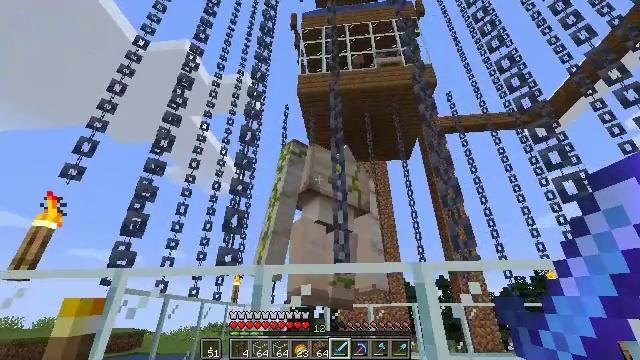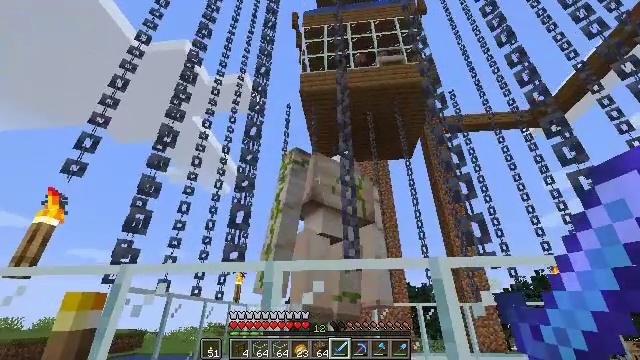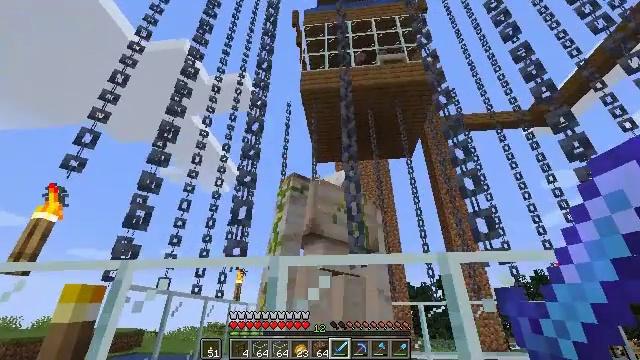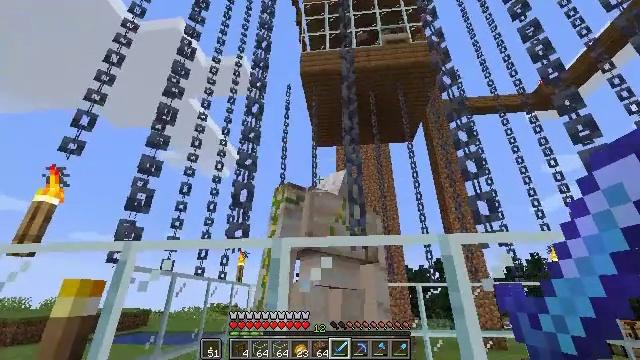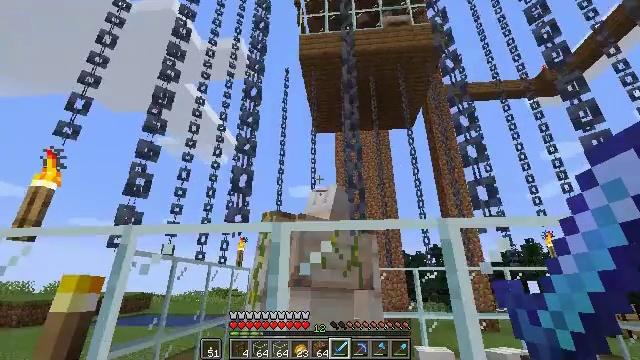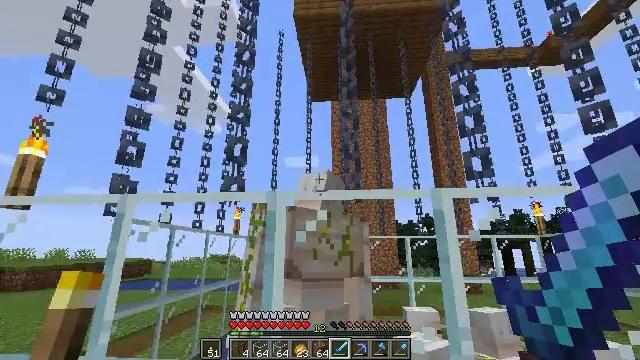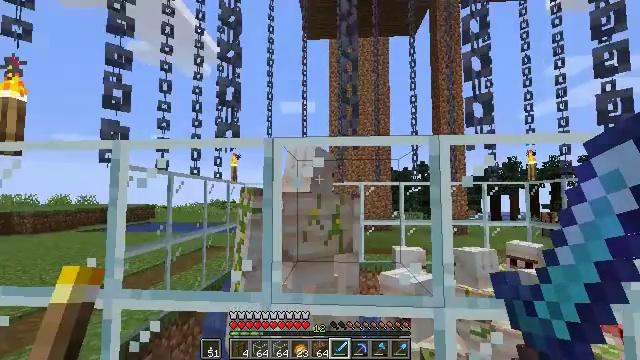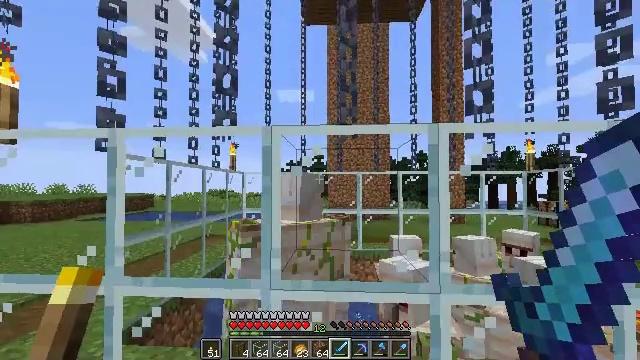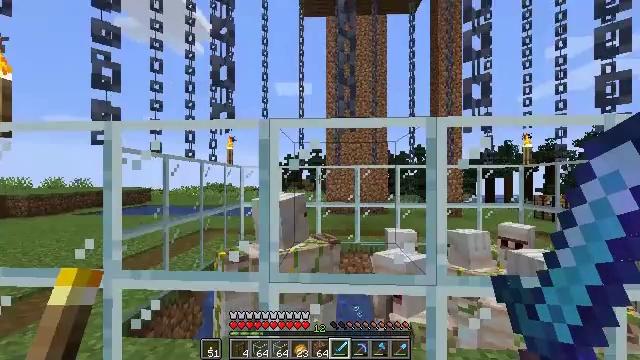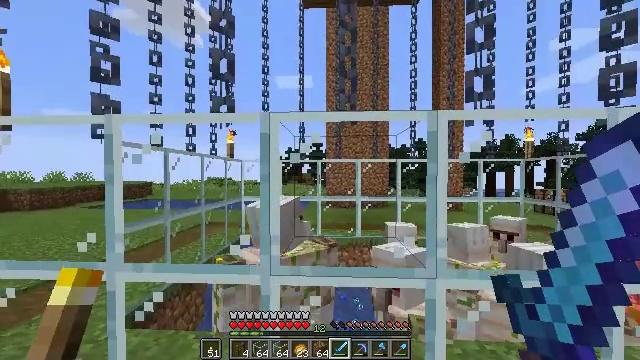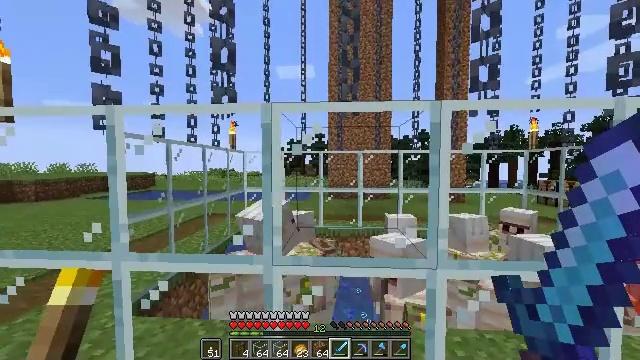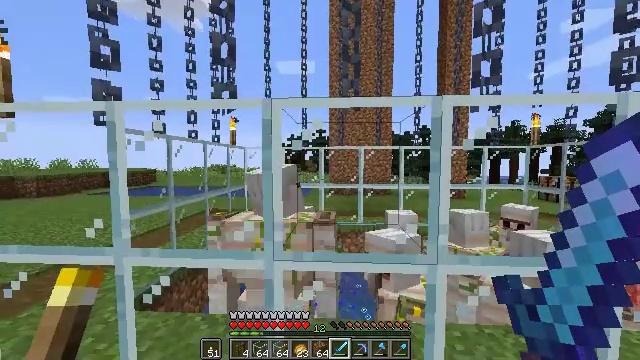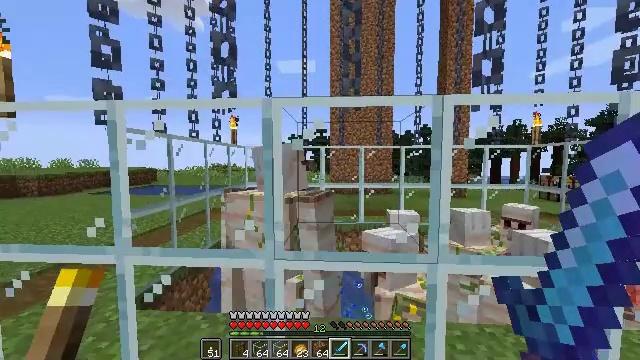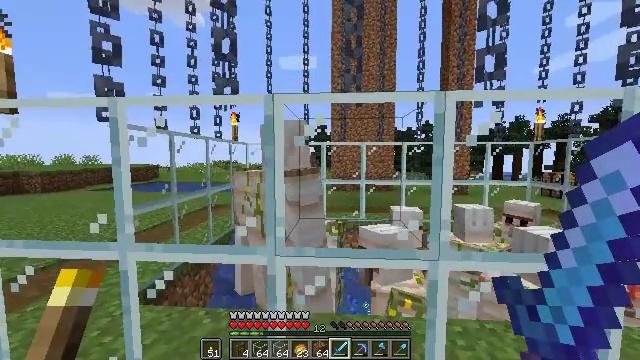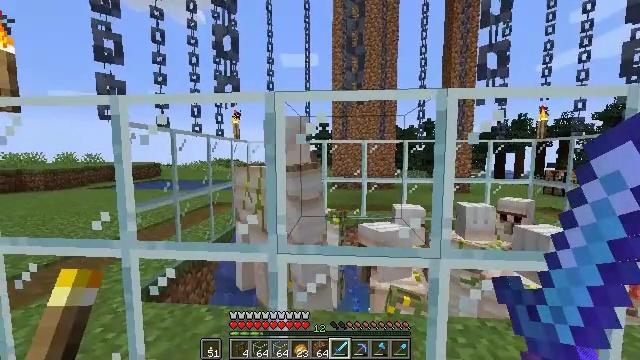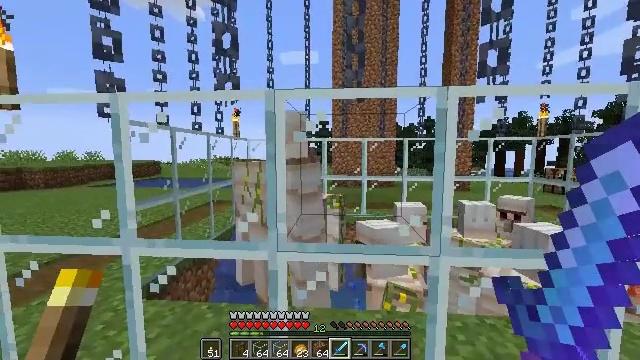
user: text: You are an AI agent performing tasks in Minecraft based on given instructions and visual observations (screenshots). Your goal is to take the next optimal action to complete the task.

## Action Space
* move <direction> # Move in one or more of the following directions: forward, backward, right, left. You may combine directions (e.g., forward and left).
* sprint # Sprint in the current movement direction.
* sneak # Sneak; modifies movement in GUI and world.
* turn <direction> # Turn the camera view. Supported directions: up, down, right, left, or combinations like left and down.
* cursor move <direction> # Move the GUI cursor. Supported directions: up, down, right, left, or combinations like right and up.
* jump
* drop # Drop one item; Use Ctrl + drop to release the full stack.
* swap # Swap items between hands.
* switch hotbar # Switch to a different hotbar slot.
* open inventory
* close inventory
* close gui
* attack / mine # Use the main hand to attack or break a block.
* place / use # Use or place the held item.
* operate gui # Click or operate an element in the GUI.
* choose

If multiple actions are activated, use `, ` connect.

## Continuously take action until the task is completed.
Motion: motion action
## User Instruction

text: Break the torch to collect it.
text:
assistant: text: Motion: no_op
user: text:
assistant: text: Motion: no_op
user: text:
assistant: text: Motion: turn down
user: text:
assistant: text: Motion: turn down
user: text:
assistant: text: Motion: turn right and down
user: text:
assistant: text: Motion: turn down
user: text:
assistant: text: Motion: turn down
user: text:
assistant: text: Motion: turn down
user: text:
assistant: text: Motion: turn down
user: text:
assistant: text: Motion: turn down
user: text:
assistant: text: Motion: no_op
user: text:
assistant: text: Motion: no_op
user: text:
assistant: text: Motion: no_op
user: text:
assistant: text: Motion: no_op
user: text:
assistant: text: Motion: no_op
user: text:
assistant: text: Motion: turn down
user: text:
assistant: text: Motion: move right, turn right and down
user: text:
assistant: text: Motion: move right, turn right
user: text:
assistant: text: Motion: move right
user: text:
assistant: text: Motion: move right
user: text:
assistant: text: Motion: move right
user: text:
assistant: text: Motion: move right
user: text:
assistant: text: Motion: move right
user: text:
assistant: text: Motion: move right
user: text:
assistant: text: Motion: move right
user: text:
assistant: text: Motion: move right, turn left
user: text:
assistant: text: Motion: move right, turn left and up
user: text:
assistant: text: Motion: move right
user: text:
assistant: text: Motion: move right
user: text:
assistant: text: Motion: move right